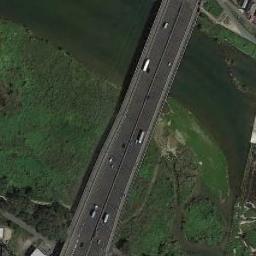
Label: bridge